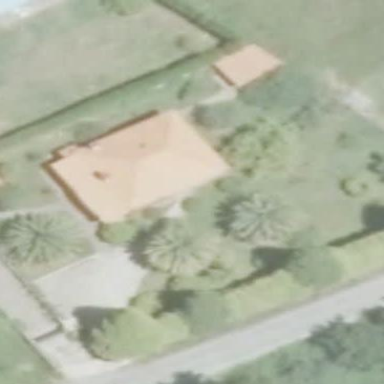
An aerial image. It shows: Simple house.